Current action and preconditions to check: trajectory_clear

Your task: For each precondition in the list above, predict whether it will hold at this action.

Consider the current scene as observed from the mobile robot's camera, and analyze the predicted future states of all dynamic agents (e.g., people, animals, vehicles, or any moving entities) within the NEXT SECOND.

IMPORTANT: Only answer "very likely" if you are absolutely certain—based on strong, clear evidence—that a dynamic agent will violate the precondition in the predicted future state. Do NOT answer "very likely" for unlikely, ambiguous, or low-probability risks.

Ask yourself for each precondition: Is there a high probability, with clear and convincing evidence, that the predicted future states of any dynamic agent will interfere with the predicted future state of the currently executing action within the NEXT SECOND, causing that precondition to fail?

Assess the risk level based on these predictions. Use "likely" or "very likely" if motions create a clear risk of interference.

Use "neutral" or "improbable" if agents are nearby but their predicted paths are clearly diverging or non-conflicting.

Failure Risk Categories: "very improbable", "improbable", "neutral", "likely", "very likely"

Answer Format: Output ONLY the probability_of_failure value from these categories: "very improbable", "improbable", "neutral", "likely", "very likely"

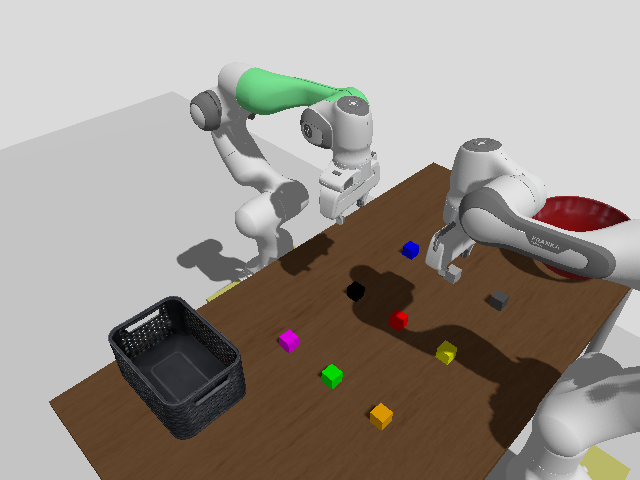

Answer: neutral